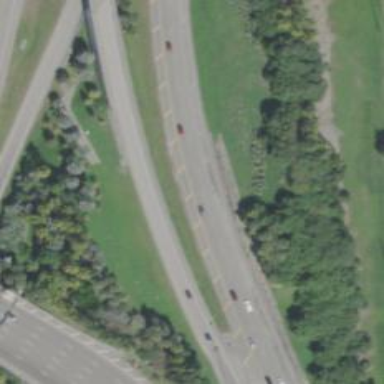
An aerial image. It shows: Asphalt motorway link.